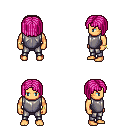
a pixel art fantasy rpg character, male body template, human, tanned skin, steel chest armor, metal pants, pink pageboy hairstyle, bracelets, four views (front, back, left, right), 2x2 character sprite sheet, small pixel art, hard edges, no anti-aliasing